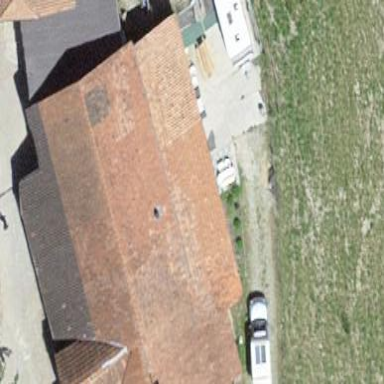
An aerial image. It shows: Farm building.